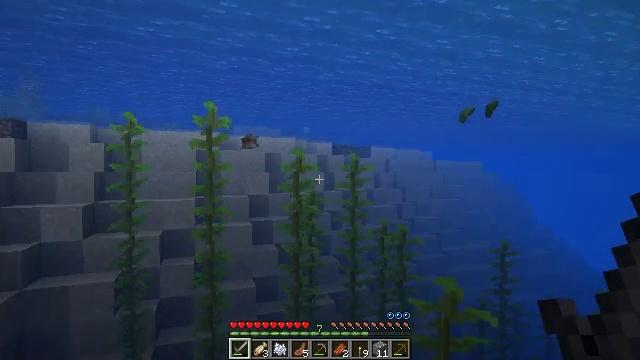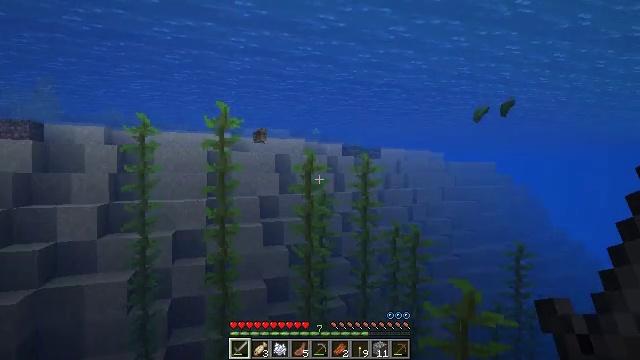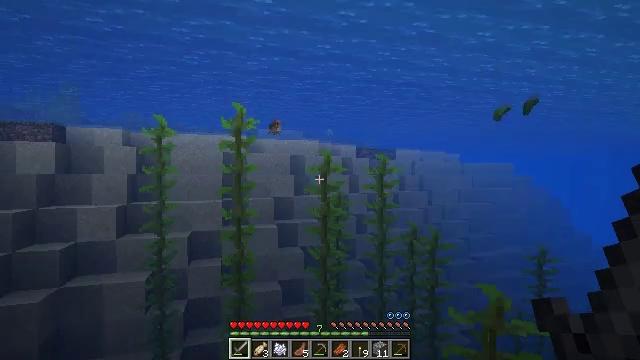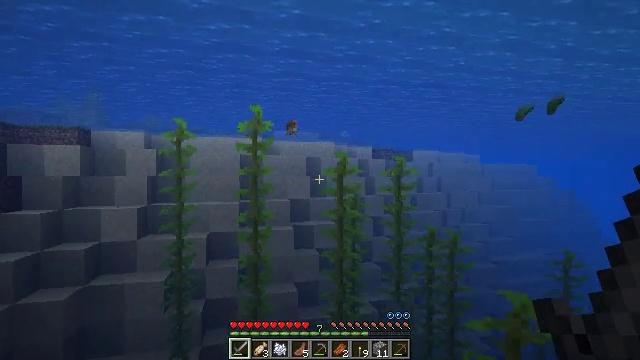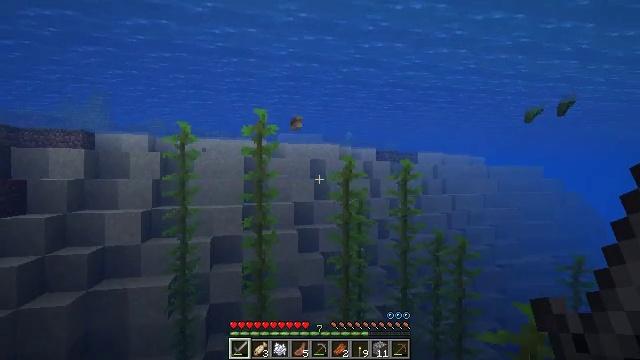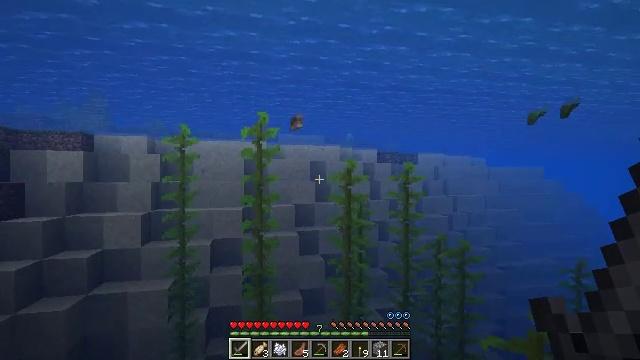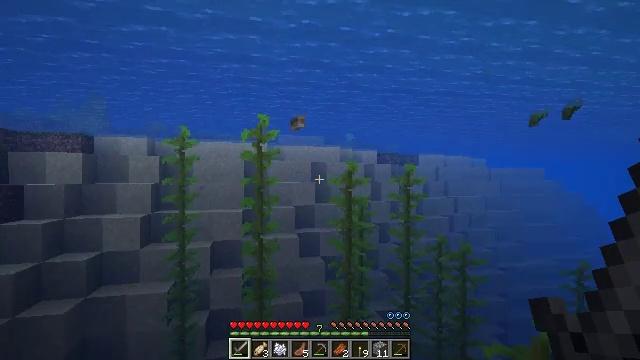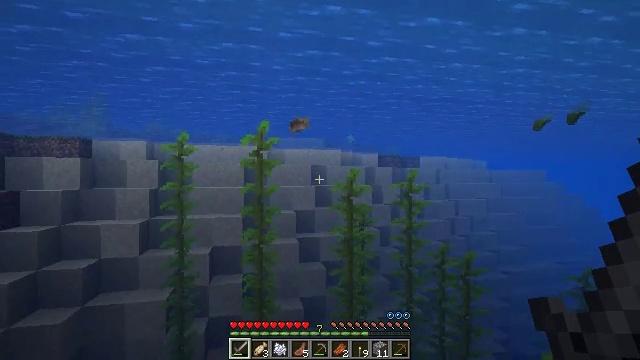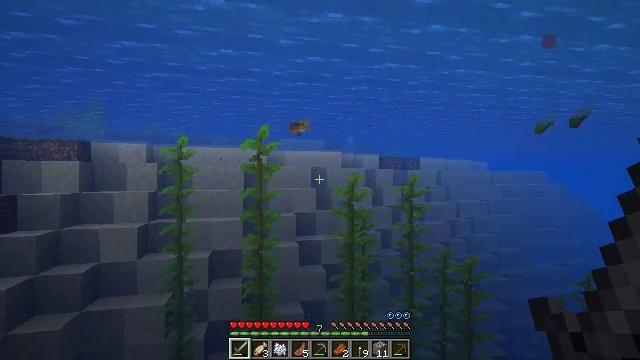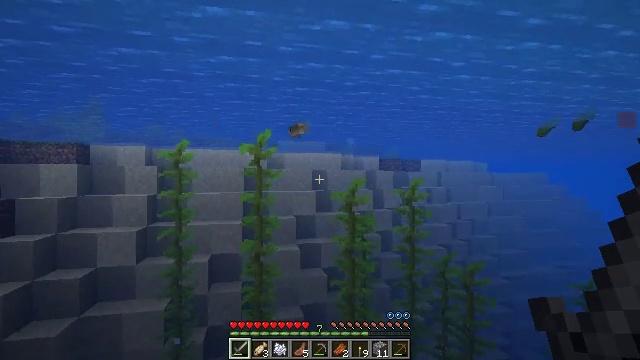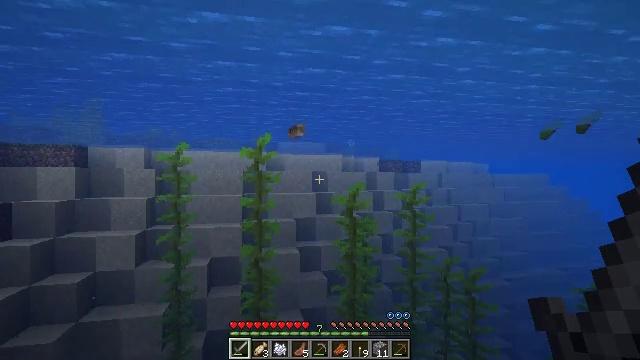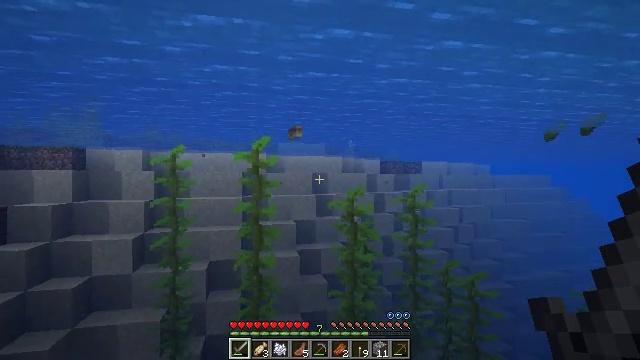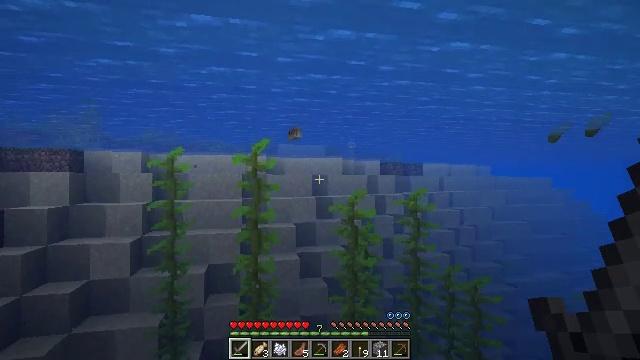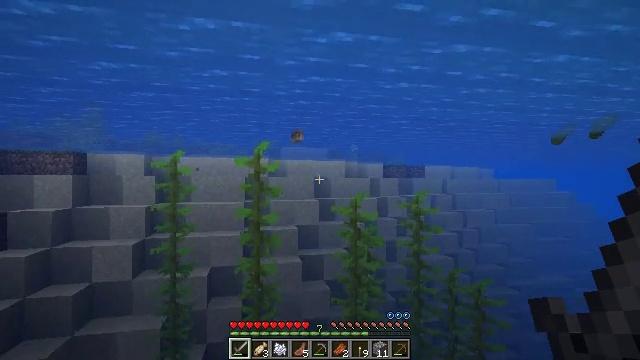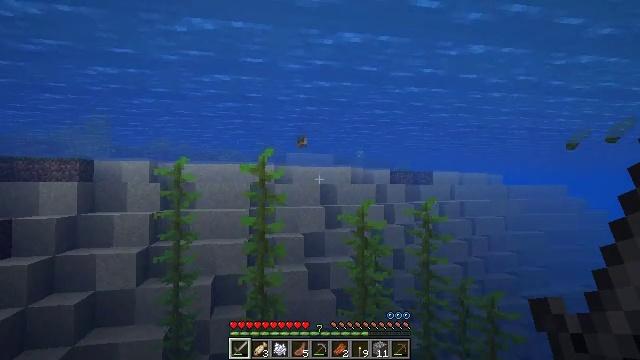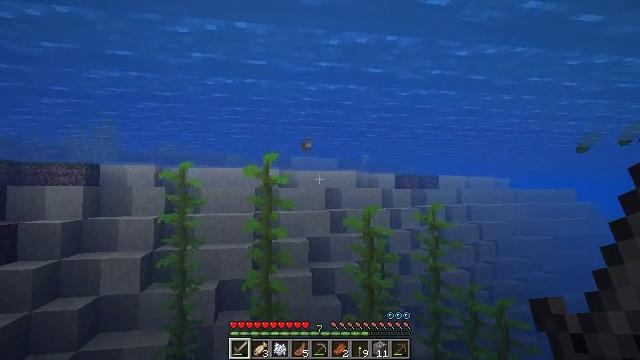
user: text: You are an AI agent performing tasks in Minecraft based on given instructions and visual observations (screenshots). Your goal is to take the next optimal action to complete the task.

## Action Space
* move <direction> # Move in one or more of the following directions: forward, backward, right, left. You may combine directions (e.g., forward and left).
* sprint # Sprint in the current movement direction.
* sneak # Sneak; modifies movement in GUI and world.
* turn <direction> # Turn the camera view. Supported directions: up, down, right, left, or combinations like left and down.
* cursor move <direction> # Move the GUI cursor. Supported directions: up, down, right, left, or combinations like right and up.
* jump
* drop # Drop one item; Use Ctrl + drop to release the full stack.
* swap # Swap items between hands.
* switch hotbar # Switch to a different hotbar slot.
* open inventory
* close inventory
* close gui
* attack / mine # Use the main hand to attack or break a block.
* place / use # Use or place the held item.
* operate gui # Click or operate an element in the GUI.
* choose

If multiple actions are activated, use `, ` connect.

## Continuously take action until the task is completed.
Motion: motion action
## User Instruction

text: Harvest kelp plant in the water.
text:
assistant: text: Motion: move forward and move left, turn left
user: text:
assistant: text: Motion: move forward, turn left, jump
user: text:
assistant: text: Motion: move forward, turn left, jump
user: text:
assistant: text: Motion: move forward, jump
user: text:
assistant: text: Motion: move forward, jump
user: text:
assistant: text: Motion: move forward, jump
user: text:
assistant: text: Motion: move forward, jump
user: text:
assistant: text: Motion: move forward, jump
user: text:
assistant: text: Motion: move forward
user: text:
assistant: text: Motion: move forward
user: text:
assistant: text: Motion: move forward
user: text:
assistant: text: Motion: move forward
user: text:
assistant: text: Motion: move forward
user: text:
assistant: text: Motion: move forward, turn left and up
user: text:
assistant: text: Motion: move forward
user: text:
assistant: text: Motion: move forward, sprint
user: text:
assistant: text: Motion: move forward, sprint
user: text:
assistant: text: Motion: move forward, sprint
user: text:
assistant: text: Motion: move forward, sprint, turn up
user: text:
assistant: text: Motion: move forward, sprint
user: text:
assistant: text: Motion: move forward
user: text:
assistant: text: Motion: move forward
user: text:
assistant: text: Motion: move forward
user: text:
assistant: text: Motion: move forward
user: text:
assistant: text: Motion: move forward
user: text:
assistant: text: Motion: move forward, turn up
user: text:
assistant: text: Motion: move forward, turn up, jump
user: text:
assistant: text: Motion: move forward, jump
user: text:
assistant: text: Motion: move forward, jump
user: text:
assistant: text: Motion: move forward, jump